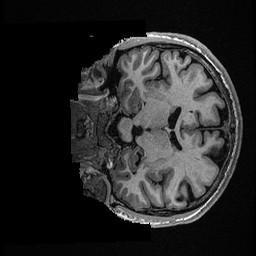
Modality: T1w
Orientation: coronal
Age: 32
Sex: male
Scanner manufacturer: ge
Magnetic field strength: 3 T
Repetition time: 0.006952 s
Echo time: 0.00292 s